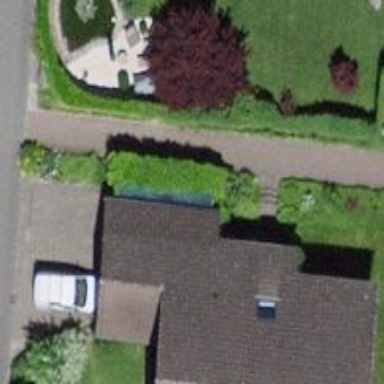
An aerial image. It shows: Hedge acting as barrier.